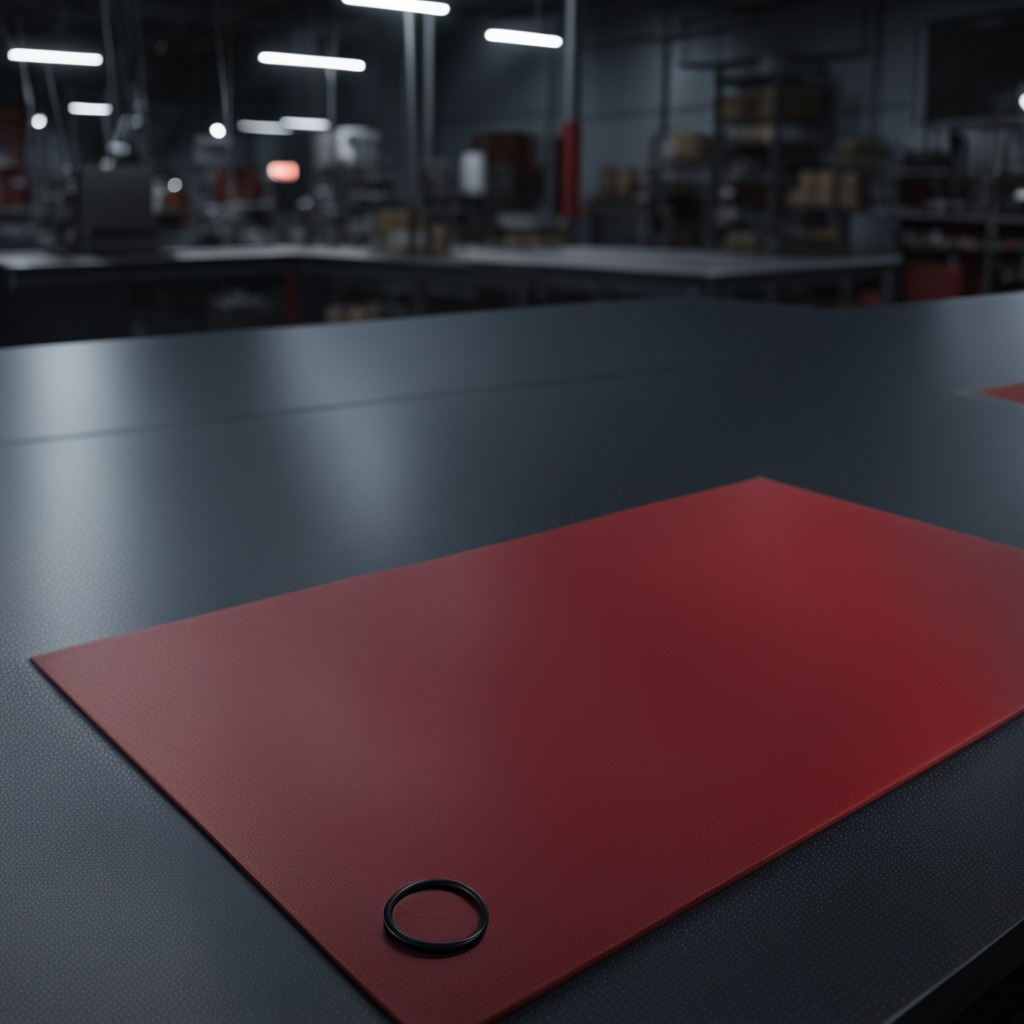
A rubber O-ring lies on a clean granite tabletop covered with a red rubber mat inside a workshop at night dim ambient light soft shadows worn but beneath the mat